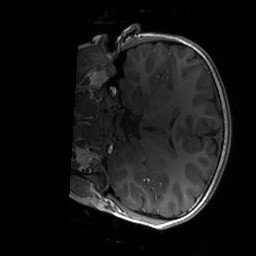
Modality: T1w
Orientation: coronal
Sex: female
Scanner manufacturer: siemens
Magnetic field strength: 3 T
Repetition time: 1.9 s
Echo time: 0.00243 s